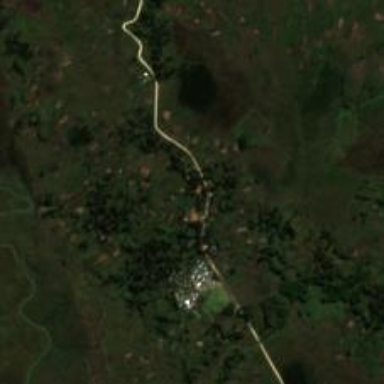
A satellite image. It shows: Village.